Question: i have view something like below

date picker view is always there how can i make it appear pop up when Enter date is clicked and when i click on back ground then date picker should go down
i have just made date picker view customary but i dont know how to do this appear and disappear thing
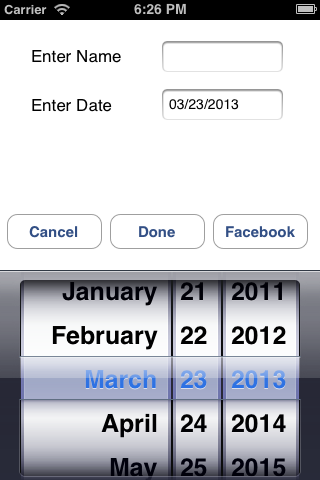
Answer: Ok. Here is some sample code for your requirement with animation.
'''
- (void) showView
{
[self.view addSubview:yourDatePickerView];
yourDatePickerView.frame = CGRectMake(0, -250, 320, 50);
[UIView animateWithDuration:1.0
animations:^{
yourDatePickerView.frame = CGRectMake(0, 152, 320, 260);
}];
}
'''
And here is how to hide your DatePickerView
'''
- (void) hideView
{
[UIView animateWithDuration:0.5
animations:^{
yourDatePickerView.frame = CGRectMake(0, -250, 320, 50);
} completion:^(BOOL finished) {
[yourDatePickerView removeFromSuperview];
}];
}
- (BOOL)textFieldShouldBeginEditing:(UITextField *)textField
{
if(textField == yourDateTextField)
{
[self showView];
return NO; // preventing keyboard from showing
}
return YES;
}
- (void)textFieldDidEndEditing:(UITextField *)textField
{
if(textField == yourDateTextField)
{
[self hideView];
}
}
'''
That's all you need.